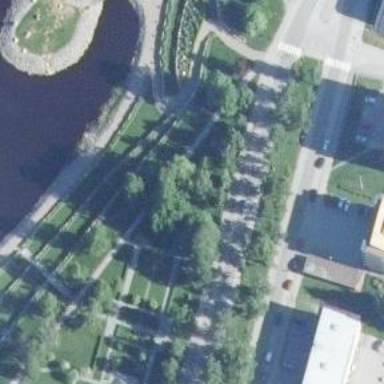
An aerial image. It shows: Memorial site with historic significance.